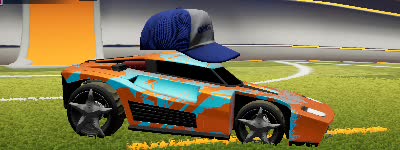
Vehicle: breakout